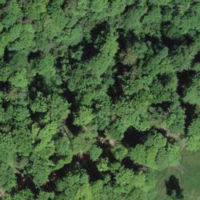
EUNIS habitat code: 41
Species observed at this site:
Neottia nidus-avis
Epipactis helleborine